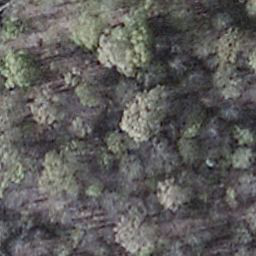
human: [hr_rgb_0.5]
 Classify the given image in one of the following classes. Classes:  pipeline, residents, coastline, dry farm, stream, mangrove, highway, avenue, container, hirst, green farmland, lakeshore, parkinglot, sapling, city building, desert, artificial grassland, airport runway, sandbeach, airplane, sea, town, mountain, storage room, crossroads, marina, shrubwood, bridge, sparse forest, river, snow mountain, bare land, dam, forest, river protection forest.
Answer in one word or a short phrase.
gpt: shrubwood